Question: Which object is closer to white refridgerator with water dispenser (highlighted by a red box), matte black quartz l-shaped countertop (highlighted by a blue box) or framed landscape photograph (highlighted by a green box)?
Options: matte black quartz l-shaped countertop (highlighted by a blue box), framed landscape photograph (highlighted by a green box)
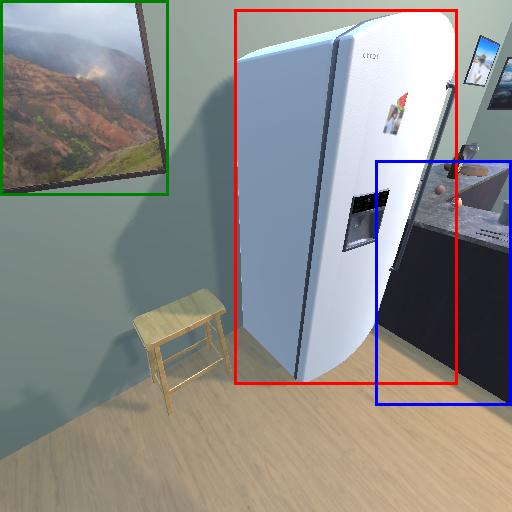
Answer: matte black quartz l-shaped countertop (highlighted by a blue box)